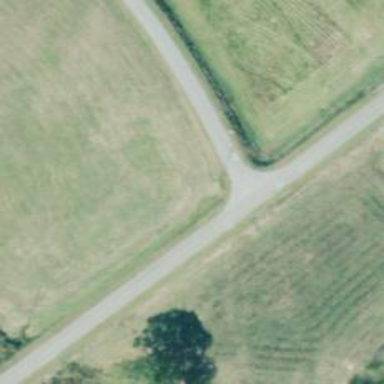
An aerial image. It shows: Unclassified road with asphalt surface.